Field crop: maize
Growth stage: 2
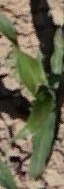
Species: maize